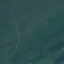
Land use / land cover class: Pasture